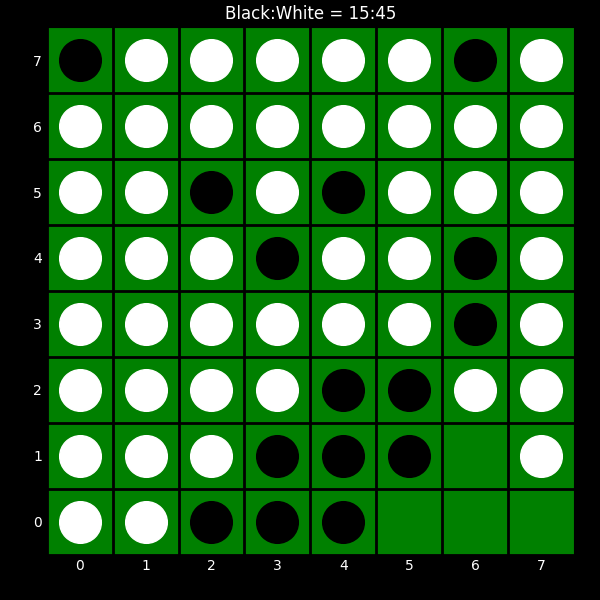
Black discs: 15
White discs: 45